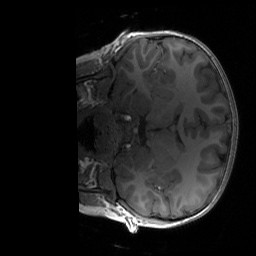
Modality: T1w
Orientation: coronal
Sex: male
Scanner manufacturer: siemens
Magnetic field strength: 3 T
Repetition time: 1.9 s
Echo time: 0.00243 s